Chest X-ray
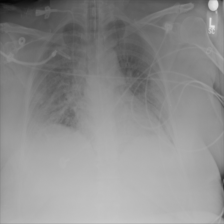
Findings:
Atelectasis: negative
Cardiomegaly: negative
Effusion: negative
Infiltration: negative
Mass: negative
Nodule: negative
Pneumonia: negative
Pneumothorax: negative
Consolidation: negative
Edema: negative
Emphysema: negative
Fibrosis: negative
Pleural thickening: negative
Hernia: negative